【题型】选择题　【知识点】立体几何　【难度】easy
\subsection*{如图，设平面 \(\alpha \cap\) 平面 \(\beta = PQ\)，\(EG \perp\) 平面 \(\alpha\)，\(FH \perp\) 平面 \(\alpha\)，垂足分别为 \(G\)，\(H\)。为使 \(PQ \perp GH\)，则需增加的一个条件是（）}

\vspace{0.5em}
A. \(EF \perp\) 平面 \(\alpha\) \quad\quad\quad\quad B. \(EF \perp\) 平面 \(\beta\)

\vspace{0.5em}
C. \(PQ \perp GE\) \quad\quad\quad\quad D. \(PQ \perp FH\)
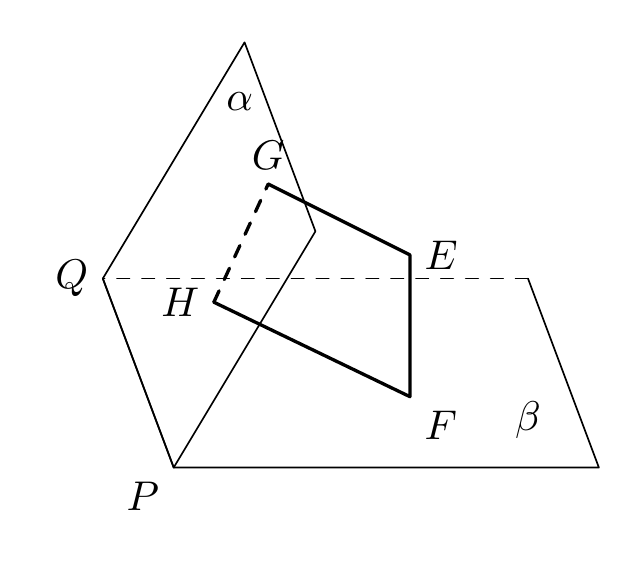
【解答】
\vspace{1em}
\textbf{【答案】B}

\vspace{1em}
\textbf{【解析】}
因为 \(EG \perp\) 平面 \(\alpha\)，\(PQ \subset\) 平面 \(\alpha\)，所以 \(EG \perp PQ\)。
若 \(EF \perp\) 平面 \(\beta\)，则由 \(PQ \subset\) 平面 \(\beta\)，得 \(EF \perp PQ\)。
又 \(EG\) 与 \(EF\) 为相交直线且 \(EG, EF \subset\) 平面 \(EFHG\)，所以 \(PQ \perp\) 平面 \(EFHG\)，所以 \(PQ \perp GH\)。